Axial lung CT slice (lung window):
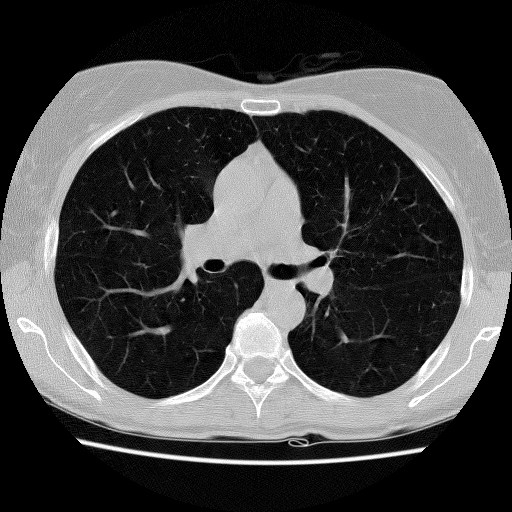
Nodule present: no